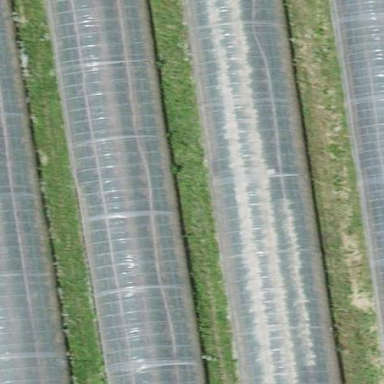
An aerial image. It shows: Greenhouse.